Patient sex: M
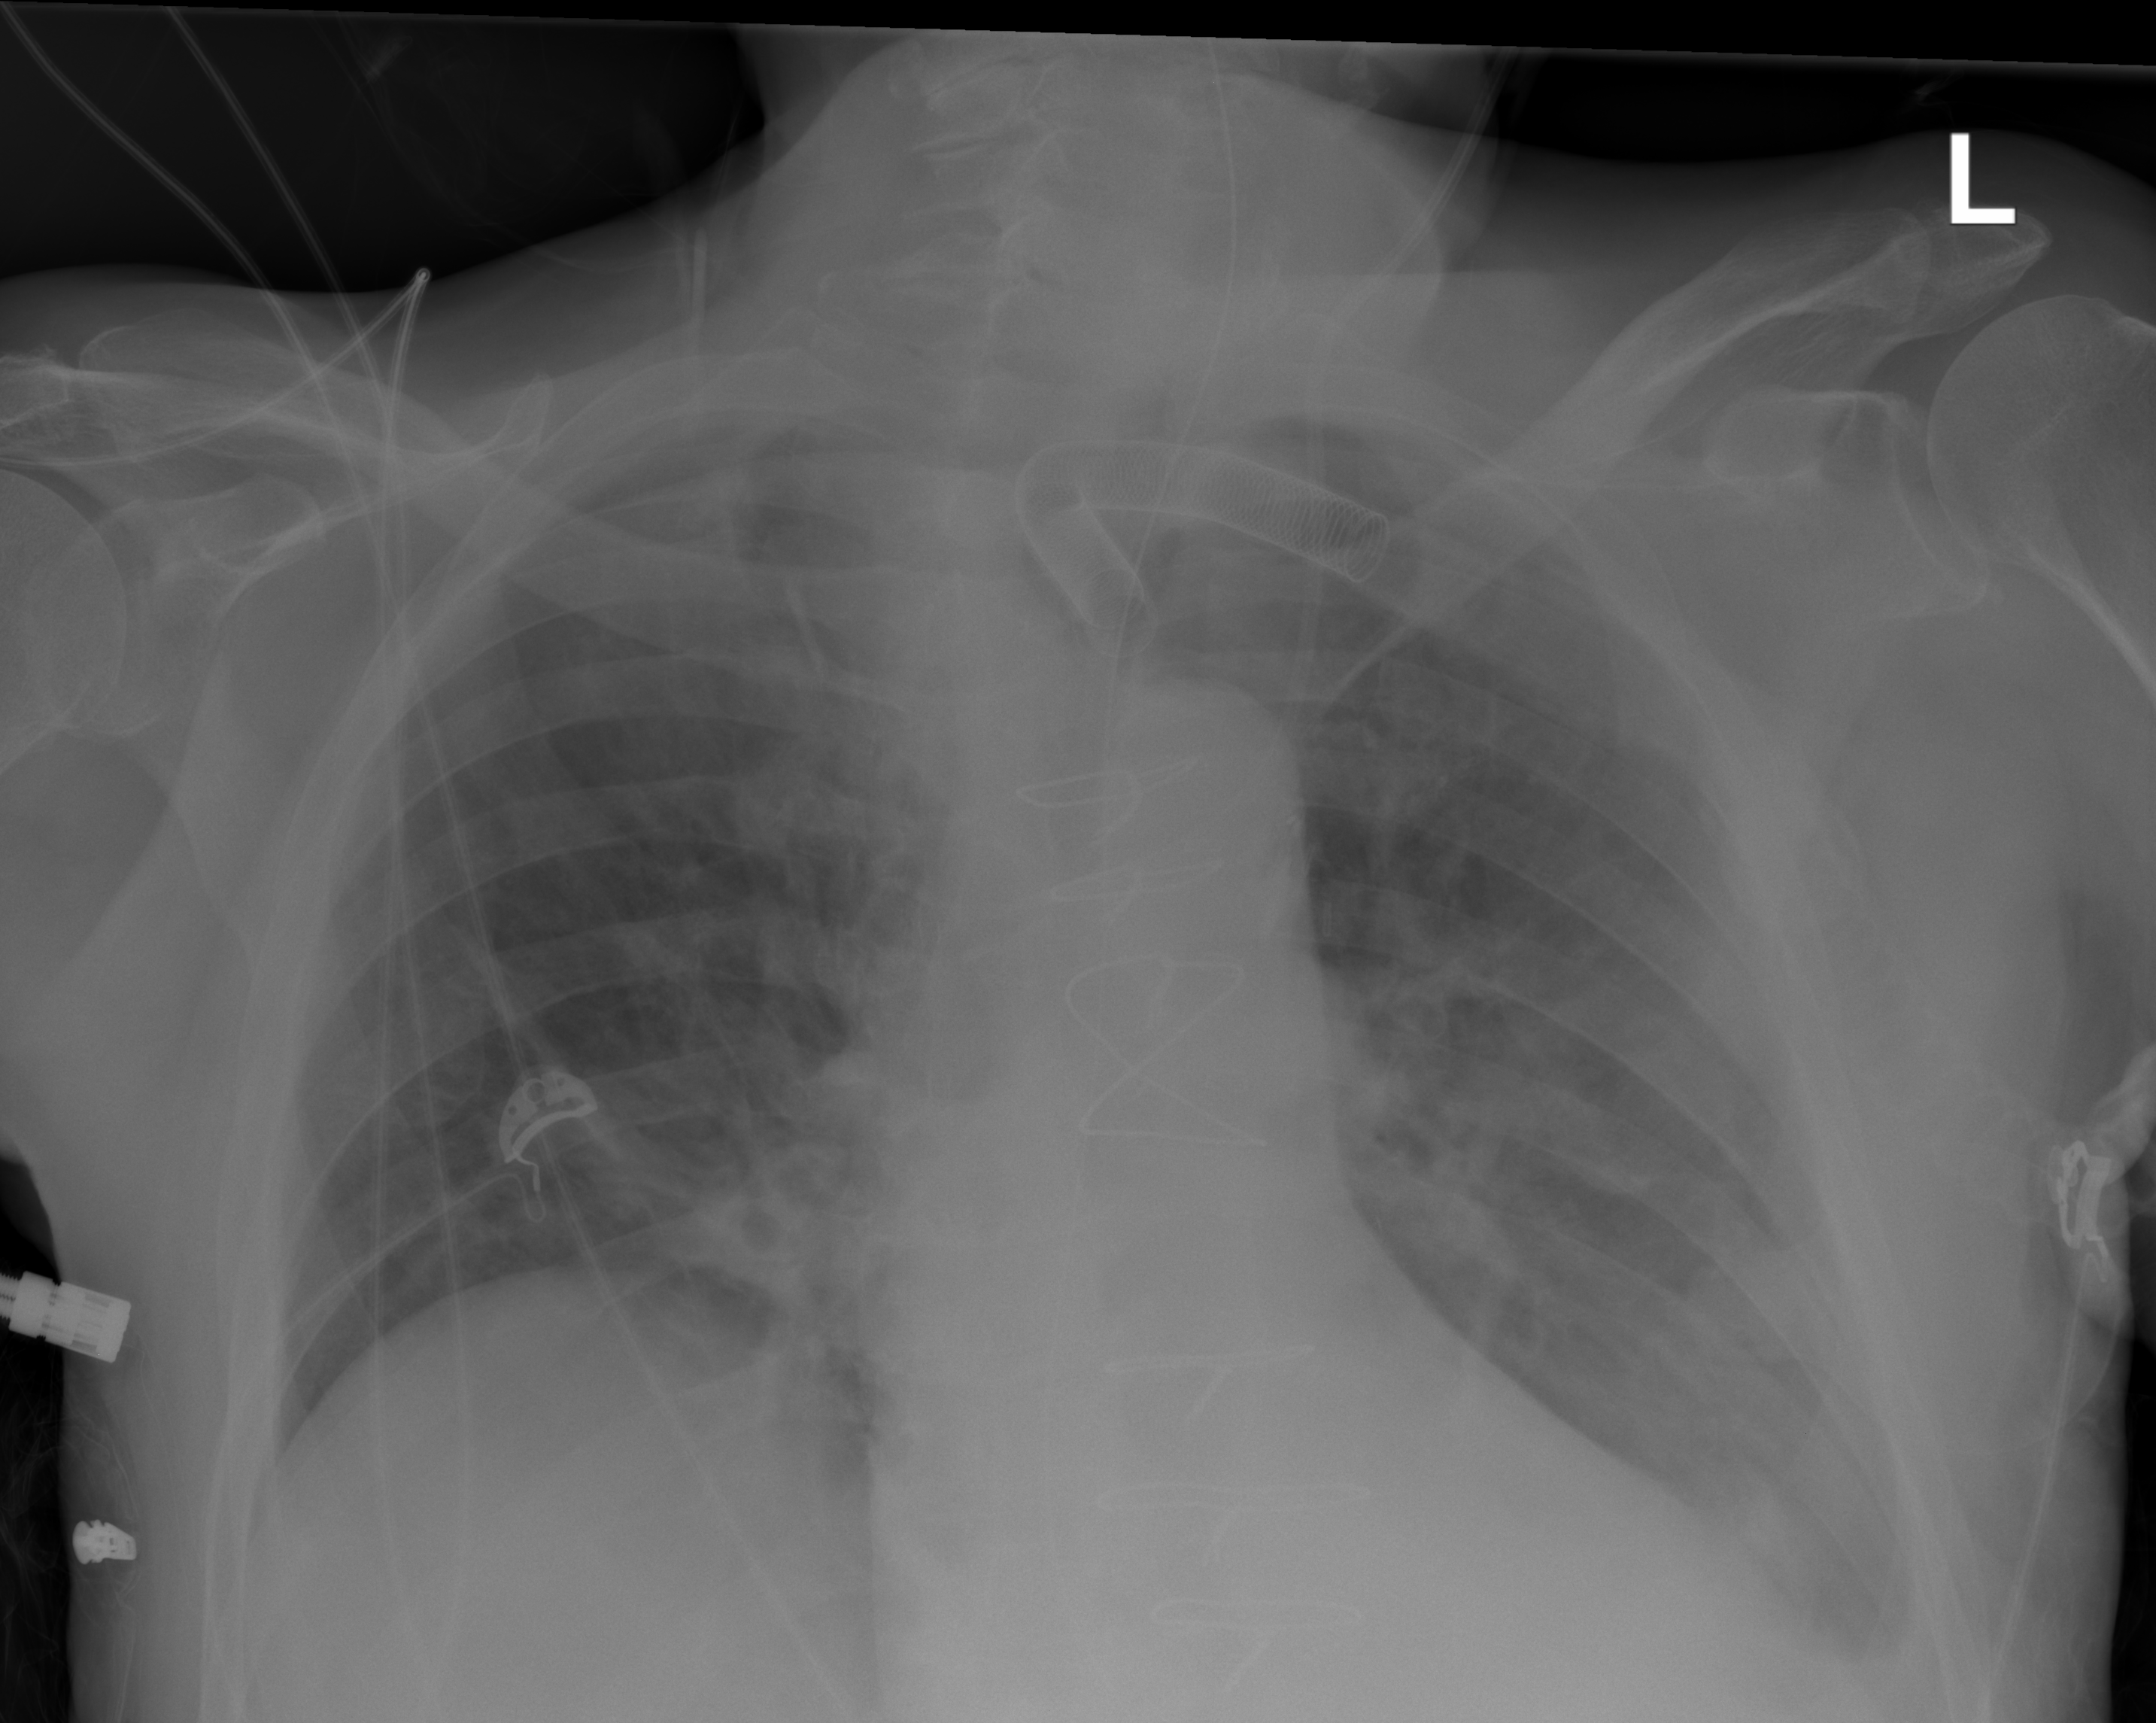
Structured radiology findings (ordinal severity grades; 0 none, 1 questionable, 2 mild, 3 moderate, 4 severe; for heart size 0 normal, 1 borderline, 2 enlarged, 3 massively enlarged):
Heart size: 2
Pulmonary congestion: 2
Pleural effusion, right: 0
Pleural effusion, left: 1
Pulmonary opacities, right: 0
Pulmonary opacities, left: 0
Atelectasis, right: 2
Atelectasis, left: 2